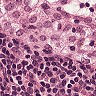
Metastatic tissue present: no